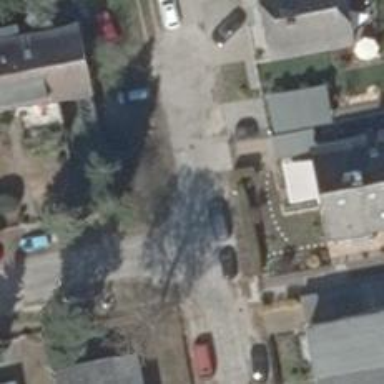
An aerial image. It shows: Residential road.